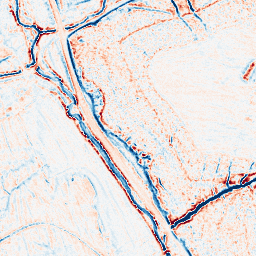
Category: edge_preserving
Decomposition family: bilateral
Decomposition parameters: d: 9
sigma_color: 25
sigma_space: 25
Upsampling method: regularized
Upsampling parameters: scale: 2
lambda_reg: 0.01
Upsampling scale: 2